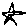
Label: star